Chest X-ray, PA view. Patient: 68 years old, sex M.
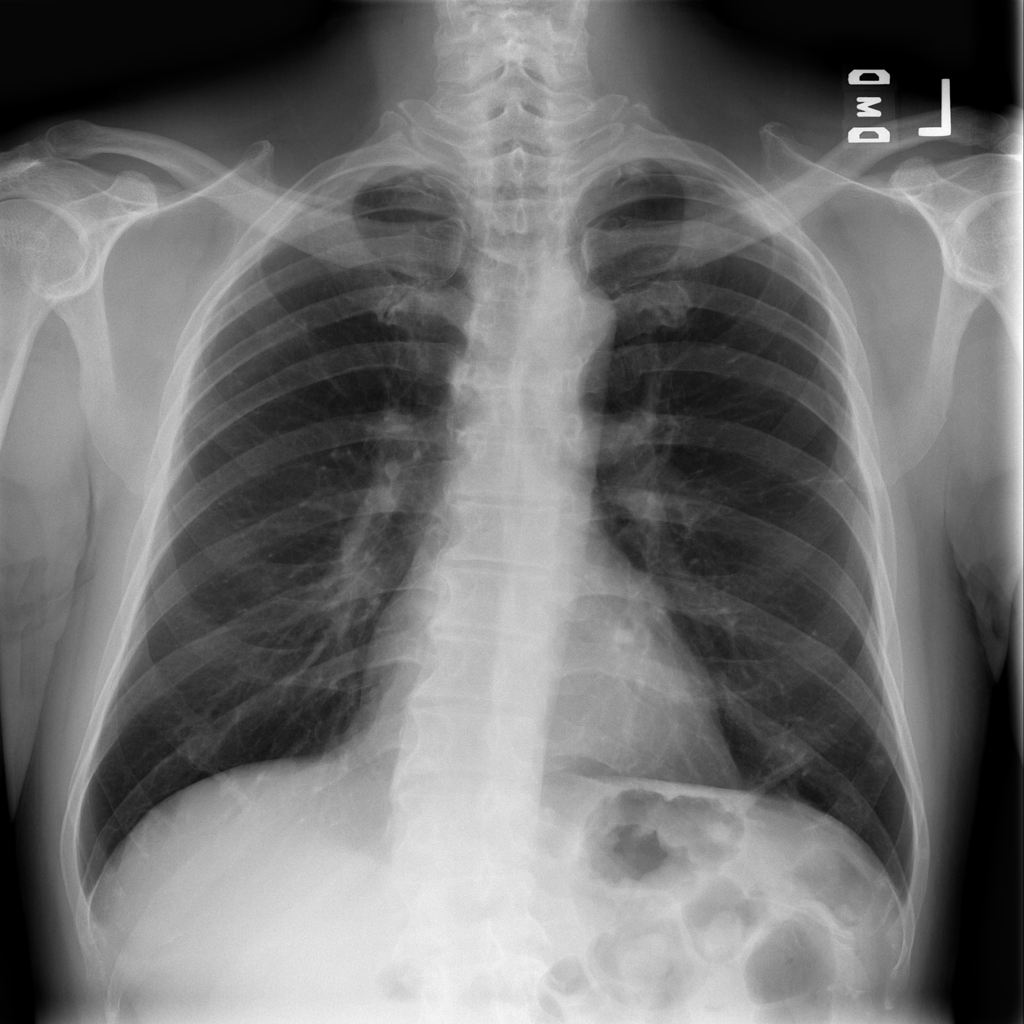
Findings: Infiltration